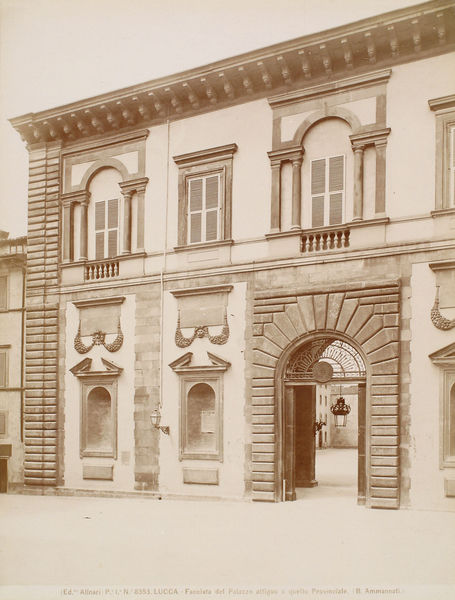
Titel: Rathaus in Lucca
Künstler: Bartolomeo Ammannati
Standort: Lucca, Rathaus (EU - I)
Schlagwörter: fenster, gebäude, haus, architektur, bogen, fassade, giebel, pilaster, sepia, detail, tor, foto, durchblick, torbogen, rustika, hauseingang, straßenlaterne, eisengitter, fensternischen, dachtraube, sd, eisenlampe